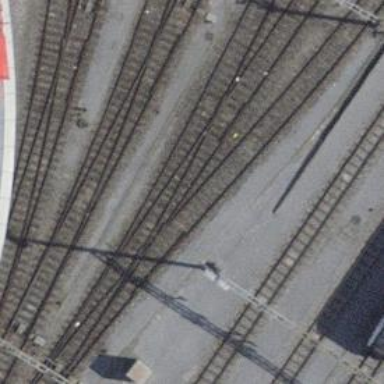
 electrified by contact line. It passes through service yard."